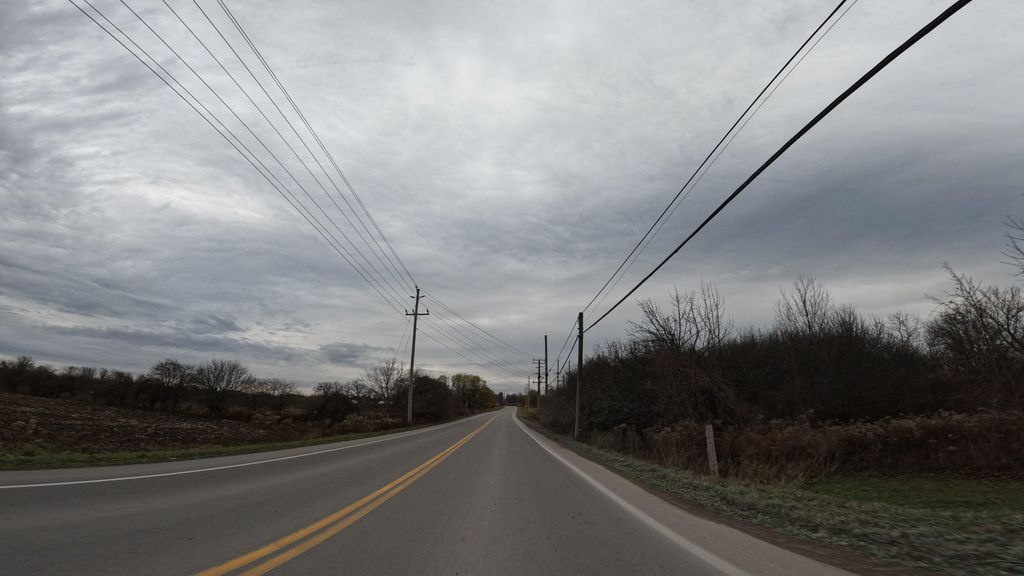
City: hamilton